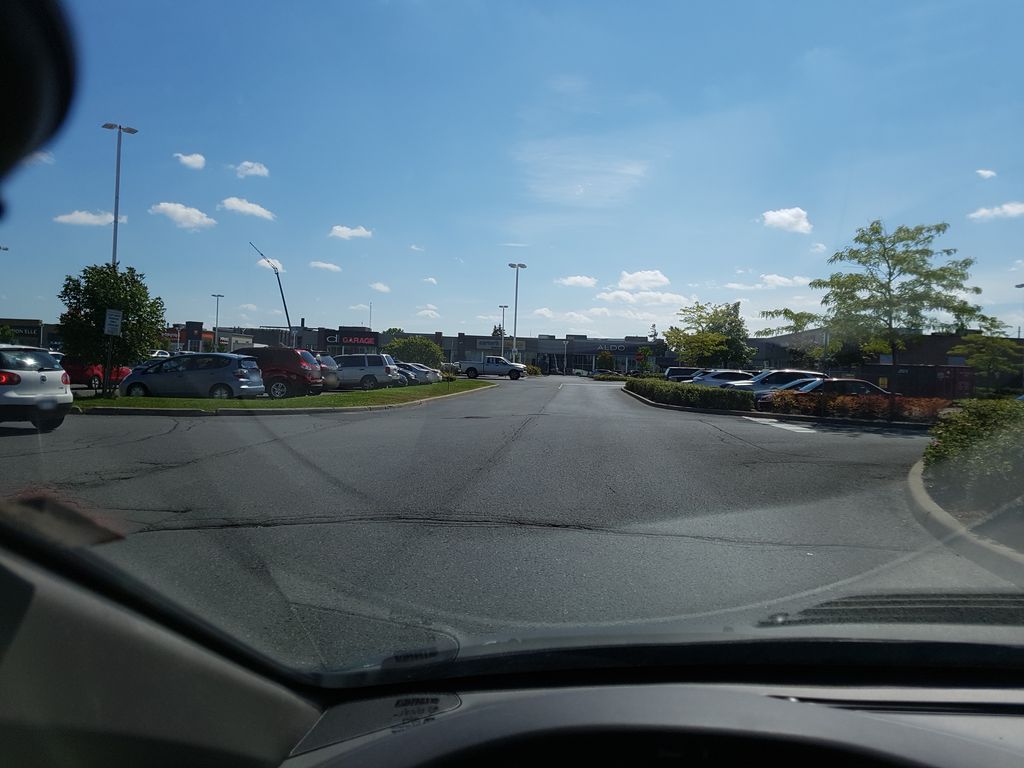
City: ottawa-gatineau